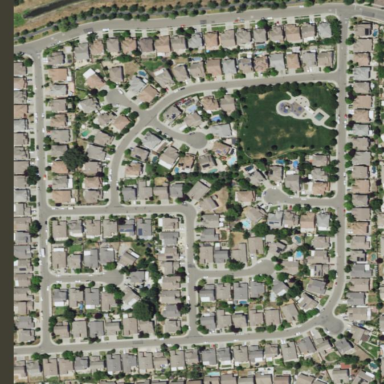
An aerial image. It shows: Residential area composed of single-family homes.